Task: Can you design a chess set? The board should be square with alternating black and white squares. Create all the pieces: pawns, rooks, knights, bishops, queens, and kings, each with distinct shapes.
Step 3875:
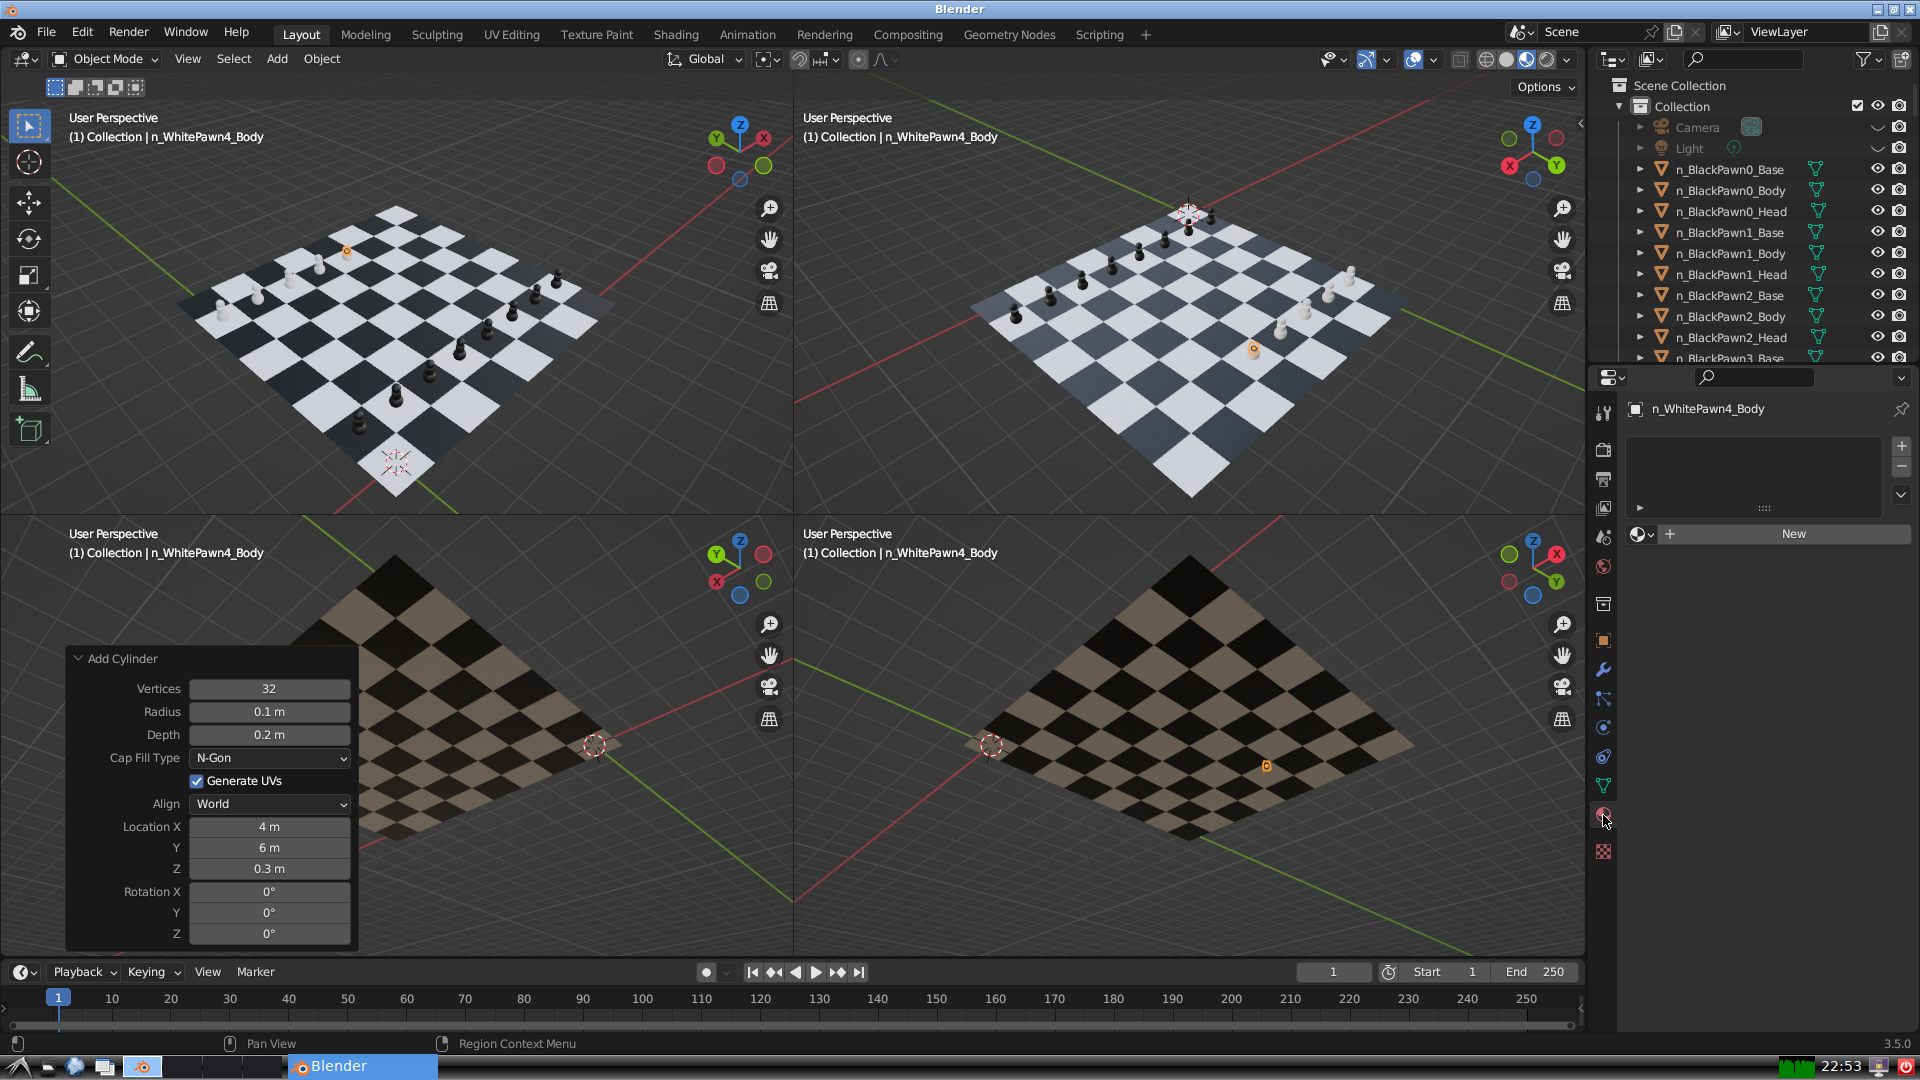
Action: {"mouse_move": [1636, 534]}